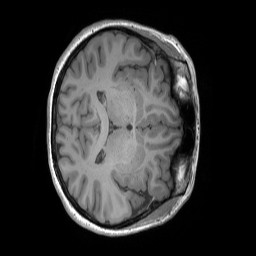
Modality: T1w
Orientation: axial
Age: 36
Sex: female